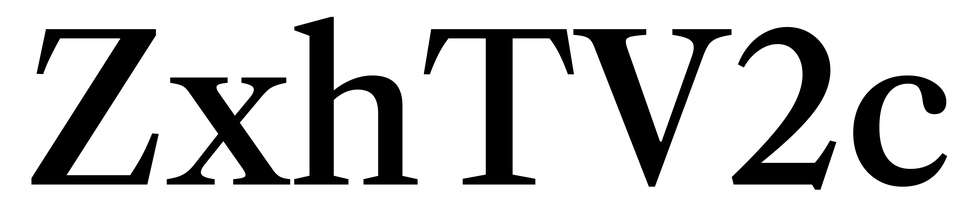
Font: LibreCaslonText_Medium